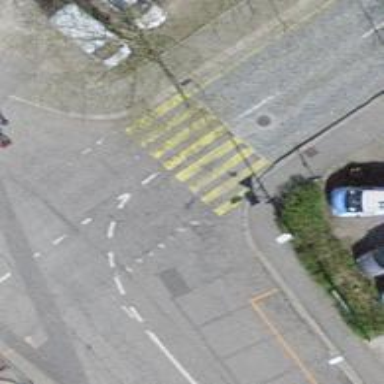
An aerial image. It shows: Bollard barrier.